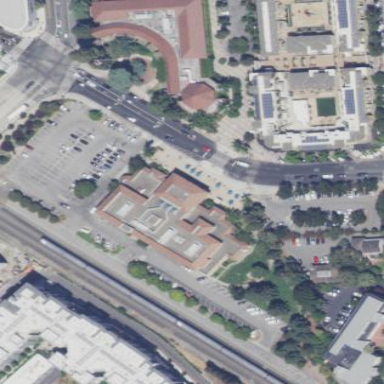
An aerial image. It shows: Civic building that serves as library.